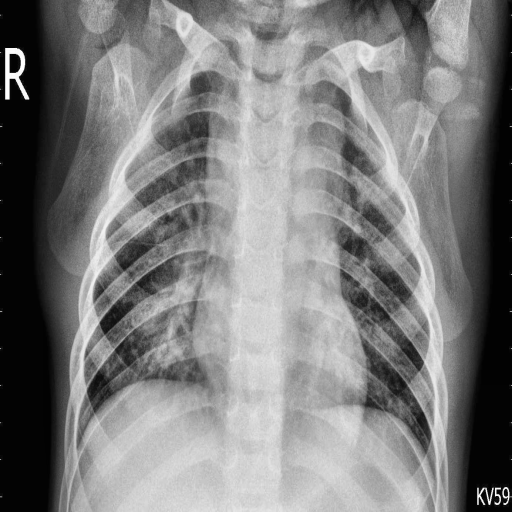
Finding: PNEUMONIA